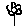
Label: flower